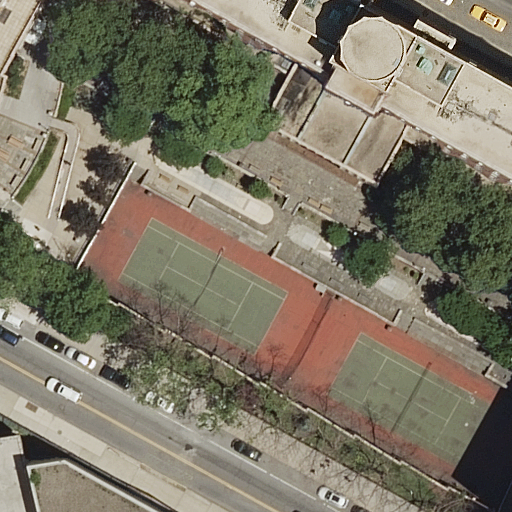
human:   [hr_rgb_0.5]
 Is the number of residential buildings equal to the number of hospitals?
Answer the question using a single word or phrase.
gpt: yes

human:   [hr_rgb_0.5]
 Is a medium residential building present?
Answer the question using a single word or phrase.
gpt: no

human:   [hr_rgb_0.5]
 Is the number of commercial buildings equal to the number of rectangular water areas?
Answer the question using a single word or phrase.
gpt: yes

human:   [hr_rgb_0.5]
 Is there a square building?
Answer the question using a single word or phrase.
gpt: no

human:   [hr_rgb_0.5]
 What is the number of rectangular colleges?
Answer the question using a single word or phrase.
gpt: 1

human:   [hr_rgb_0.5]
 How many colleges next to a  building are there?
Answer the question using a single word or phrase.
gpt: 1

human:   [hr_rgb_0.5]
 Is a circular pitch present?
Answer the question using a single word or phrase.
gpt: no

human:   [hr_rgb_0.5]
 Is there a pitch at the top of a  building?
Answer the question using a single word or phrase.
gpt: no

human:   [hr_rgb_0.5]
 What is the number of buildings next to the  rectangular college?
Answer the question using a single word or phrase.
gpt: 2

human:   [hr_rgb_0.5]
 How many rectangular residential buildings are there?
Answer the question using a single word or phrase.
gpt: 0

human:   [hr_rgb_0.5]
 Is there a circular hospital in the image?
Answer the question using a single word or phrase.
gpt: no

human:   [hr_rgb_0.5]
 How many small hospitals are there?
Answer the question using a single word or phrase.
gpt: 0

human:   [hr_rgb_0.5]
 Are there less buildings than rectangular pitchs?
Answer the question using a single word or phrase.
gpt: no

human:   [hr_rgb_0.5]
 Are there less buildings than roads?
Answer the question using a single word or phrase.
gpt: yes

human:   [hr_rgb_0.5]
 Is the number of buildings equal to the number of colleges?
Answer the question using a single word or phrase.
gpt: no

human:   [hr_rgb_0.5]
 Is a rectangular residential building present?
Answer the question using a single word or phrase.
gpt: no

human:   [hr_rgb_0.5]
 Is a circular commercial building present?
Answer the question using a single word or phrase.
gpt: no

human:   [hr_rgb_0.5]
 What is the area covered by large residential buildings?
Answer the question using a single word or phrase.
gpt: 4439m2

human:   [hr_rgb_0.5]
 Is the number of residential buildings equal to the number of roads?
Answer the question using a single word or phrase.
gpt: no

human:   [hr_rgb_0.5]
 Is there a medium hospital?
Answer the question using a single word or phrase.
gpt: no

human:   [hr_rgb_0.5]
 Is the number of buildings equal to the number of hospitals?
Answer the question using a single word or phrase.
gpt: no

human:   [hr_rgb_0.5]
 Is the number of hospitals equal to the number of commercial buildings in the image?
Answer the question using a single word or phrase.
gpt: no

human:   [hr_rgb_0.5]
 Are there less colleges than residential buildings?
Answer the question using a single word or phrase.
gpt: no

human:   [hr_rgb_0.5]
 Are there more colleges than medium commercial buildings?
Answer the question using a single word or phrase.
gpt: yes

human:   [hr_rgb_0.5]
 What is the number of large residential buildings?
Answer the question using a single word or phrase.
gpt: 1

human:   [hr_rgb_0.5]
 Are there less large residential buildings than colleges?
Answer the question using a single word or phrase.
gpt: no

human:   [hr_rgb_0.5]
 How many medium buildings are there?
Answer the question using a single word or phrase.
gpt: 0

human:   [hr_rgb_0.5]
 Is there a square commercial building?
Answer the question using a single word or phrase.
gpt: no

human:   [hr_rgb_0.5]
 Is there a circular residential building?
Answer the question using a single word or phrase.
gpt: no

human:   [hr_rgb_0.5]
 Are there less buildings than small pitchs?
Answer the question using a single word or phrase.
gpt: no

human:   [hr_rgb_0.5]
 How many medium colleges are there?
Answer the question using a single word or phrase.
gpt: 0

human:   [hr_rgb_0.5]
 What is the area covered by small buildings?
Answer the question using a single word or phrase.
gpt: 0m2

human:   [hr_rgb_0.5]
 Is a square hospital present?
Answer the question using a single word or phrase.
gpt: no

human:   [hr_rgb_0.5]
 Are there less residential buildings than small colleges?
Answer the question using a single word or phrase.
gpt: no

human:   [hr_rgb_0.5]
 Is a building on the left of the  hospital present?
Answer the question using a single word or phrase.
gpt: no

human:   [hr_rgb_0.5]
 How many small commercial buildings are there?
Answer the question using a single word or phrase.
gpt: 0